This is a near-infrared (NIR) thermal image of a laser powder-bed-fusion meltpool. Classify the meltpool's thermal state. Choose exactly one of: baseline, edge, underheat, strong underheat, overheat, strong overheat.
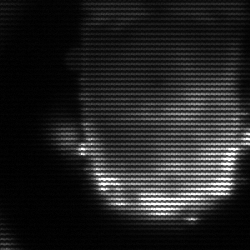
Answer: baseline